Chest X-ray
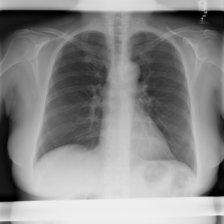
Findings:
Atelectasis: negative
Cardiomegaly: negative
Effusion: negative
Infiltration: negative
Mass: negative
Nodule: negative
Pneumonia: negative
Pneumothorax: negative
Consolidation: negative
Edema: negative
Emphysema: negative
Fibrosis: negative
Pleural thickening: negative
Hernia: negative